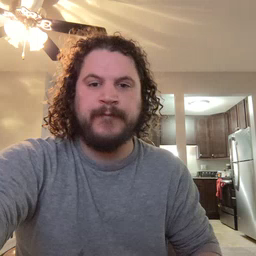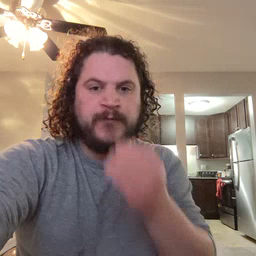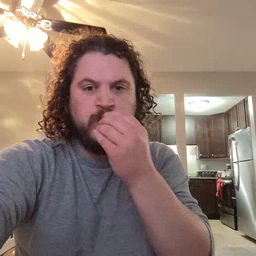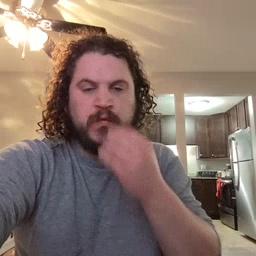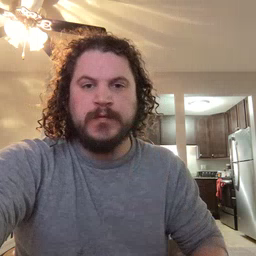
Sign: food